Question: I've just upgraded to IE10 and noticed all my dropdown lists (select lists) when in "dropped down" state have a thick black border on them as below. I cant inspect the element using IE's built in tools so cant fix it! Can anyone assist?

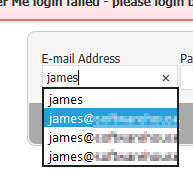
Answer: While most of the various components of form elements are stylable in IE10, the popup in select elements can not be styled.